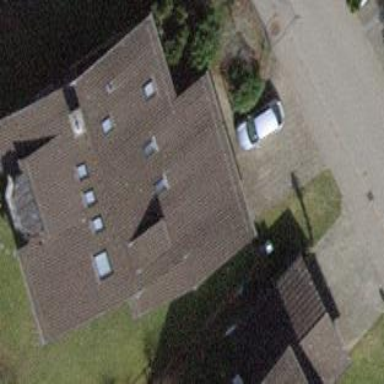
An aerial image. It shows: Building with tiled roof.